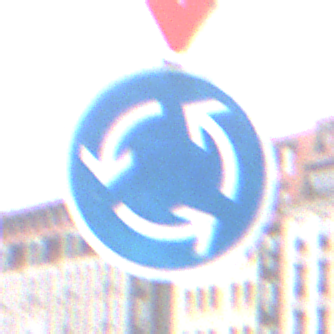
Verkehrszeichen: Kreisverkehr
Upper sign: VorfahrtGewaehren
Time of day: Midday
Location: Outdoor (Urban)
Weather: Overcast
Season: NotSpecified
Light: Natural